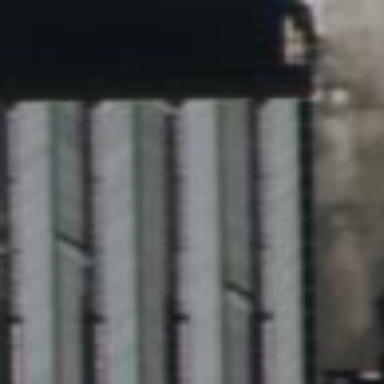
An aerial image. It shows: Industrial building used for cooling purposes.